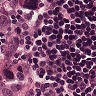
Metastatic tissue present: yes